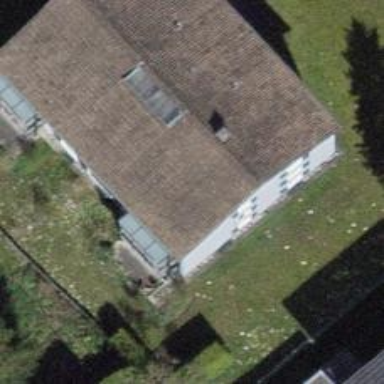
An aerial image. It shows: Building with tile roof.